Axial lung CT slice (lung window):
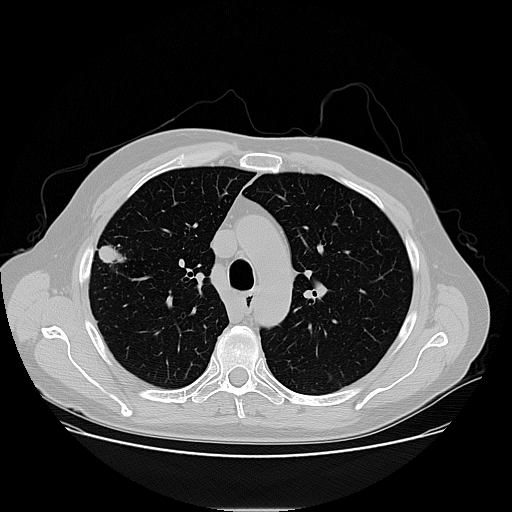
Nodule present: yes
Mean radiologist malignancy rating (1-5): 4.5